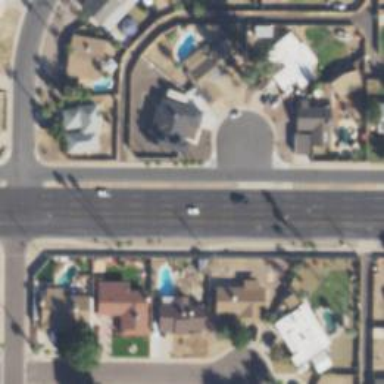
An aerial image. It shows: Asphalt road in residential area.